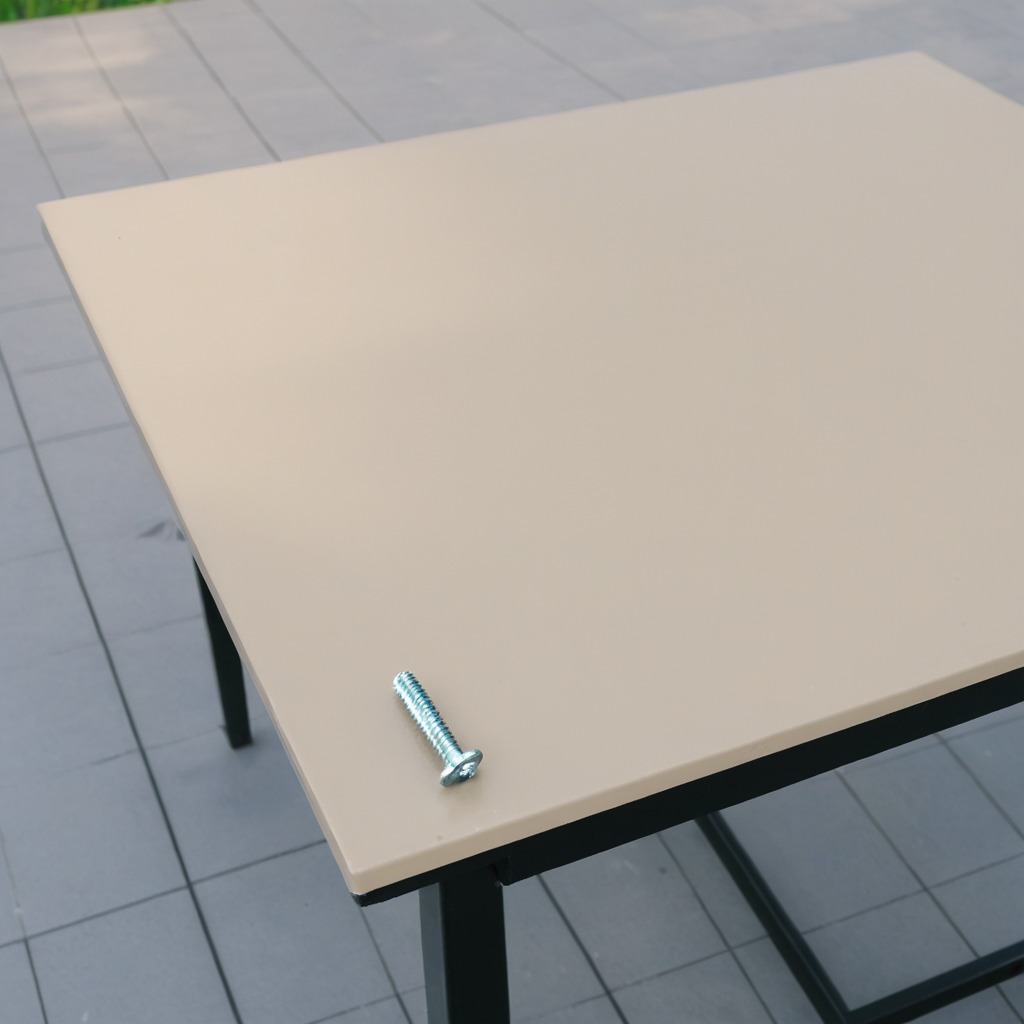
A metal screw lies on the clean utility table in a temporary outdoor tool station.